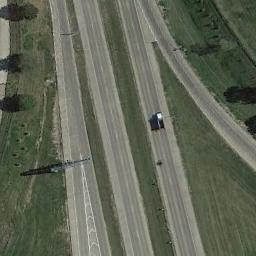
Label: freeway